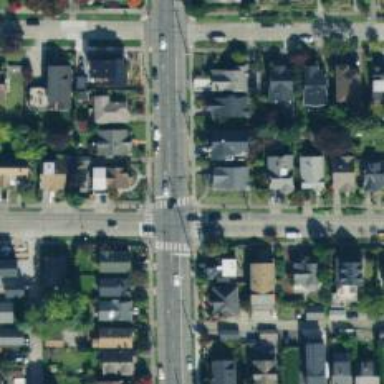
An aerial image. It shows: Crossing road.